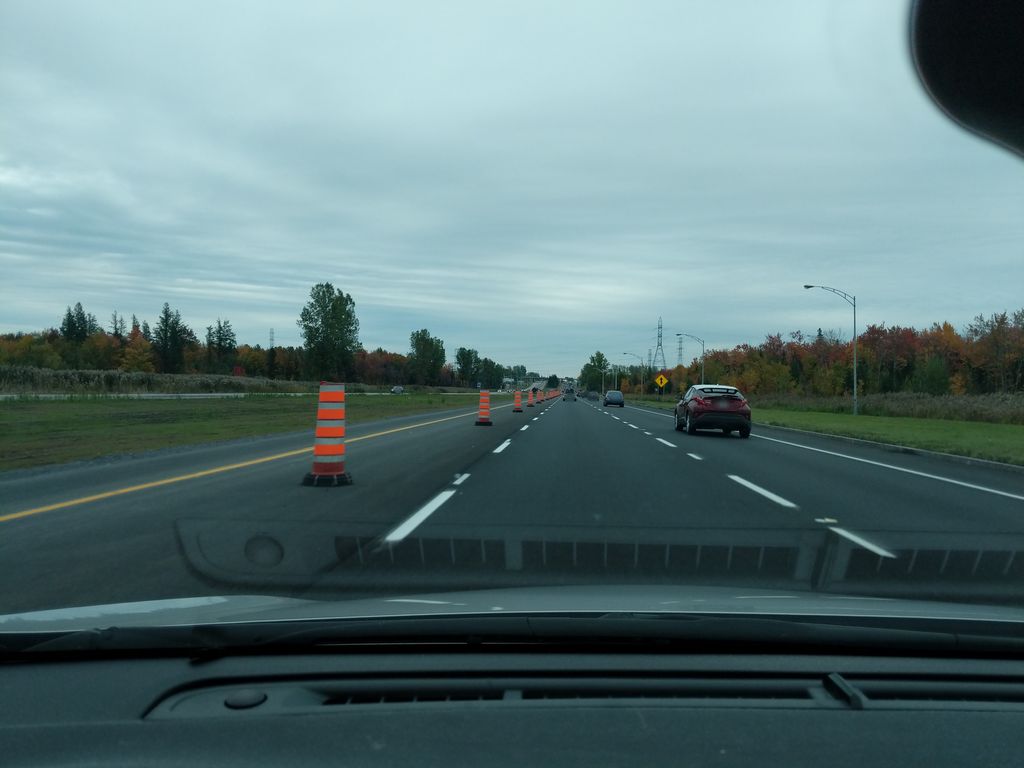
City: quebec_city